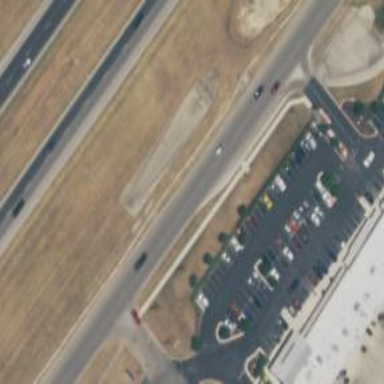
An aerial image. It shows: Secondary road with asphalt surface and frontage road.